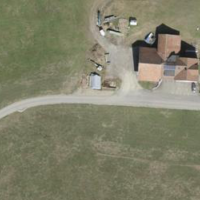
EUNIS habitat code: 24
Species observed at this site:
Echium vulgare